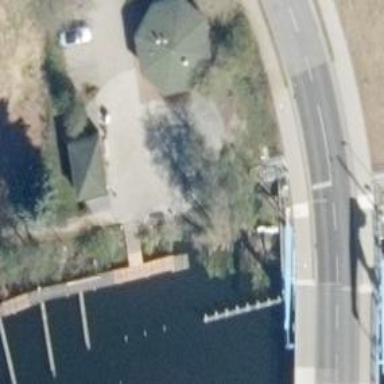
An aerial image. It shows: Man-made pier.